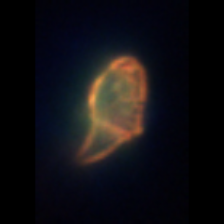
Taxon: Akashiwo
Group: Dinoflagellates